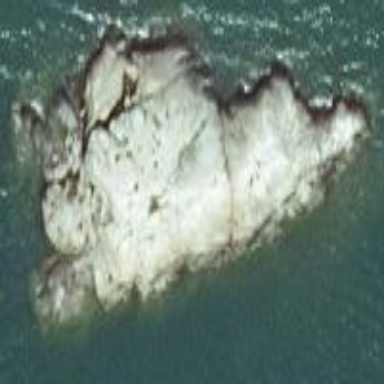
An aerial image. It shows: Islet located along the natural coastline.